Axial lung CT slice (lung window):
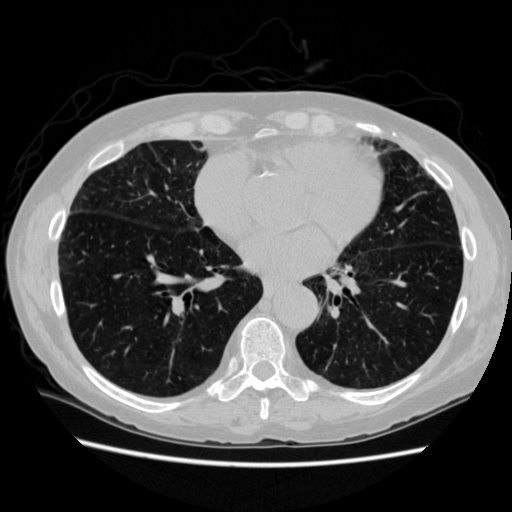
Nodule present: no